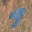
Label: 9